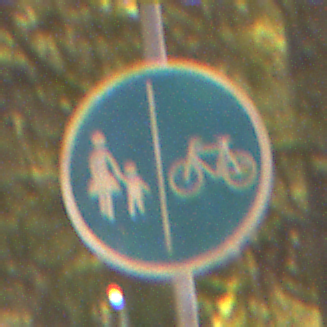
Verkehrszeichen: GetrennterRadUndGehwegRadwegRechts
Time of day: Night
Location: Outdoor (Suburban)
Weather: PartlyCloudy
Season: NotSpecified
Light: Artificial